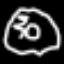
Label: donut